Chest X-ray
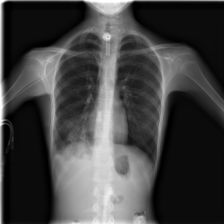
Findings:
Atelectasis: negative
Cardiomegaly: negative
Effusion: negative
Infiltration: positive
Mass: negative
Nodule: negative
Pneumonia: positive
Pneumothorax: negative
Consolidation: negative
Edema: negative
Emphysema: negative
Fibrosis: negative
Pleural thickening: negative
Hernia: negative